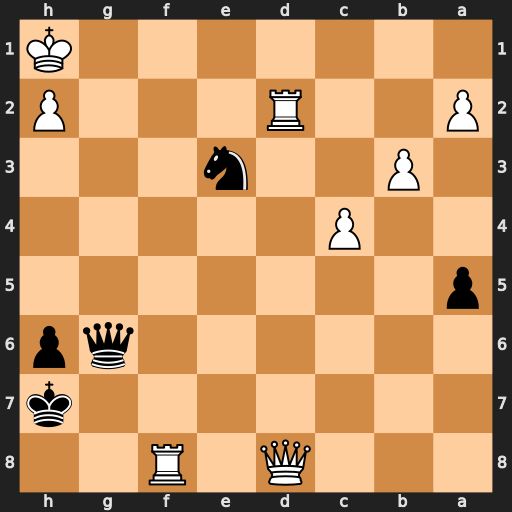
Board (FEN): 3Q1R2/7k/6qp/p7/2P5/1P2n3/P2R3P/7K
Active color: b
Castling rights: -
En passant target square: -
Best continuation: Qb1+ Rd1 Qe4+ Rf3 Qxf3+ Kg1 Qg2#